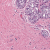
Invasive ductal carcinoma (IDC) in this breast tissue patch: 0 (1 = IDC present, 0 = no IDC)